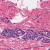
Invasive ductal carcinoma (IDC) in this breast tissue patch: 0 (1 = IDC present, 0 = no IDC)